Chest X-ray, PA view. Patient: 23 years old, sex F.
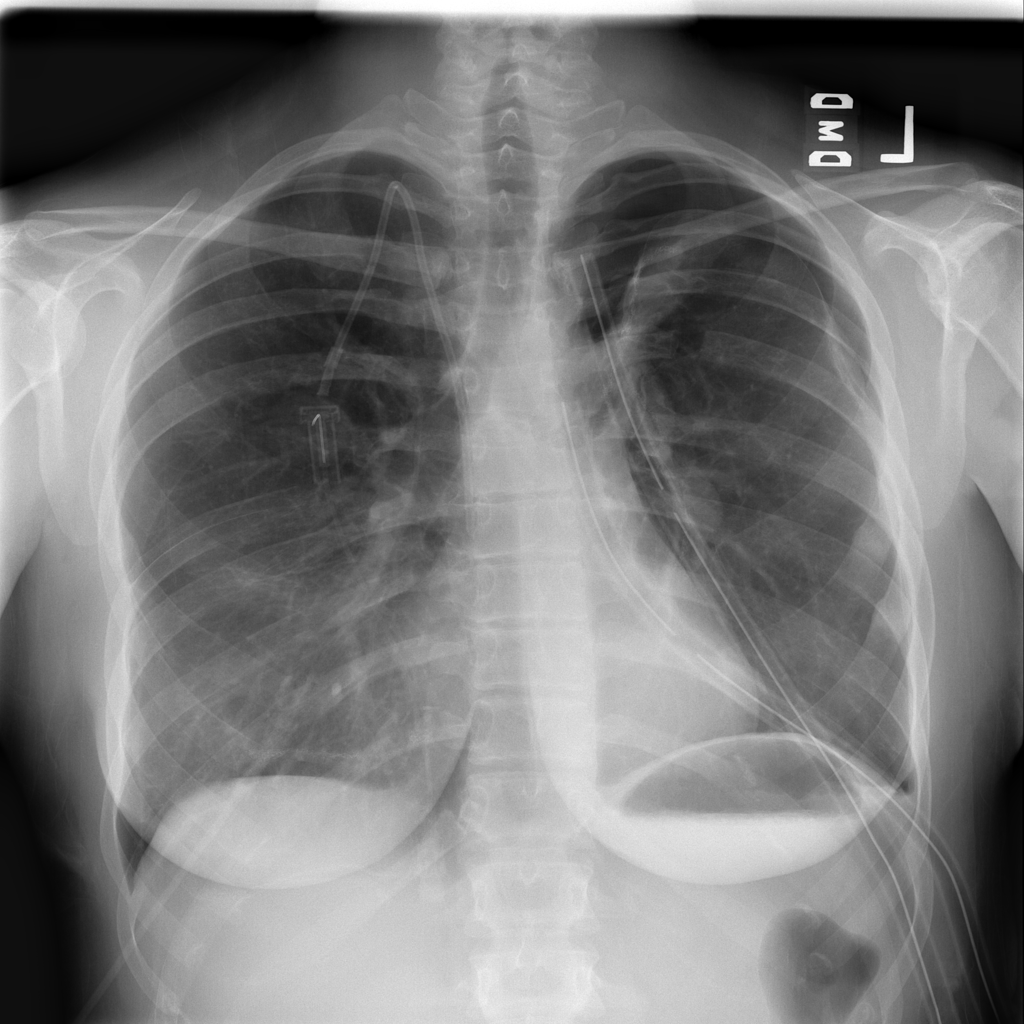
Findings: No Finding